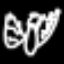
Label: angel